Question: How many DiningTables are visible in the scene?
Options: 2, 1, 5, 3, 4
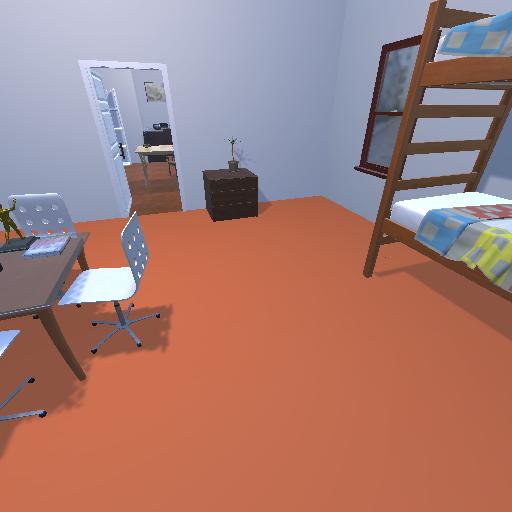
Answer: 2